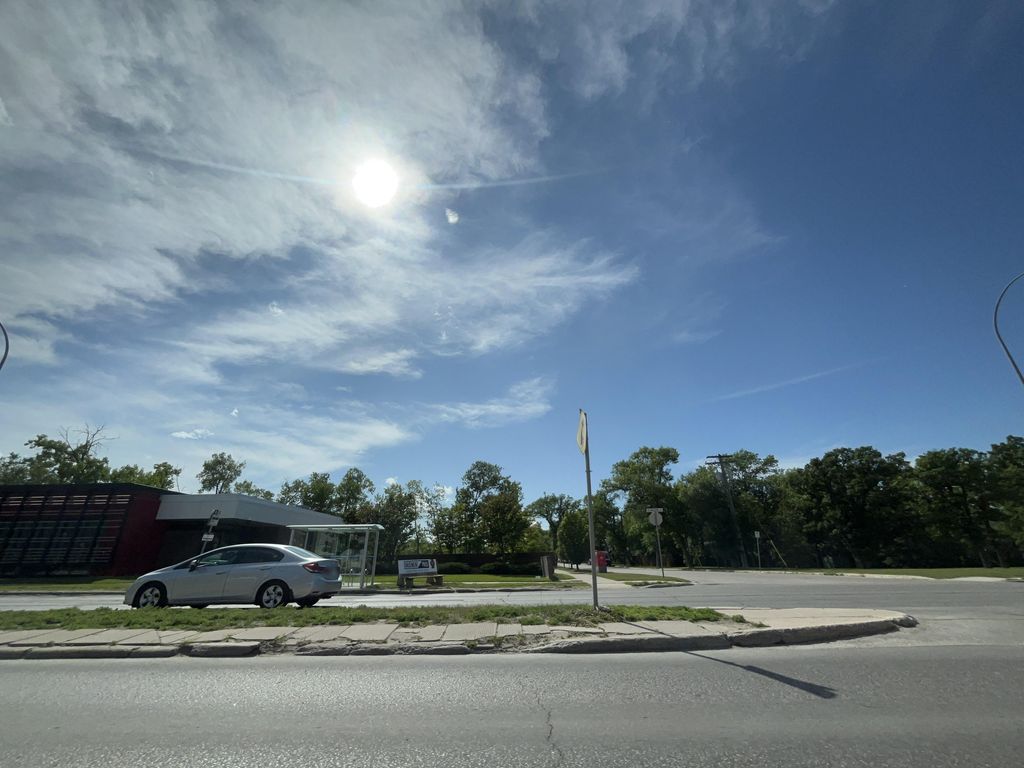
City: winnipeg